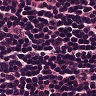
Metastatic tissue present: no